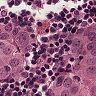
Metastatic tissue present: yes